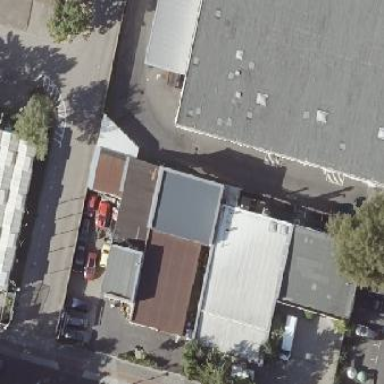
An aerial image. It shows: Building with flat roof.